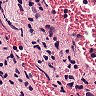
Metastatic tissue present: yes